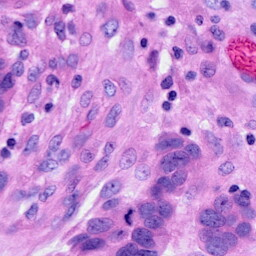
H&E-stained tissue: Ovarian